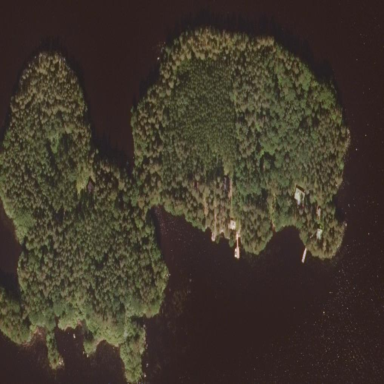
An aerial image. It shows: Islet surrounded by woodland.